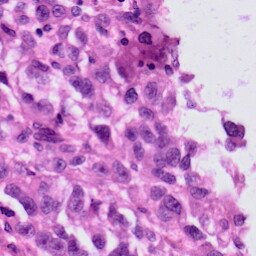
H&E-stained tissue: Skin